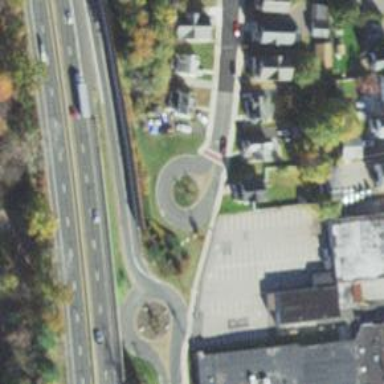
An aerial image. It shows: Turning loop on the road.